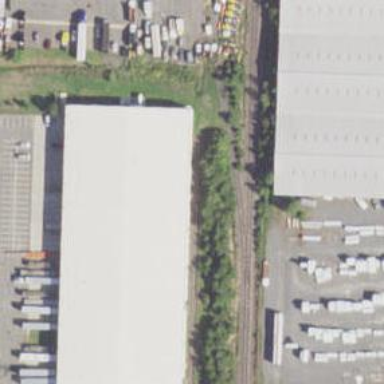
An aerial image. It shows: Railway spur service.